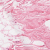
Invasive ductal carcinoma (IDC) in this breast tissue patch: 0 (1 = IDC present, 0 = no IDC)